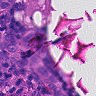
Metastatic tissue present: yes